Question: Following this post by steve: <URL>
I wanted to apply it on a very simple case. Here is the logical image that I have, it clearly has three objects:

This is the code I used :
'''
[L_t,n_t] = bwlabel(logical_image);
iii = find(L_t == 2);
bbb = ismember(L_t,iii);
imshow(bbb);
'''
But all I am getting in 'bbb' is an empty matrix. i.e. a logical image the same size of the original but consisting entirely of '0'.
'n_t' shows 3 objects found. the max value of 'L_t' is '3'. Then how come 'ismember' fails to find 2?
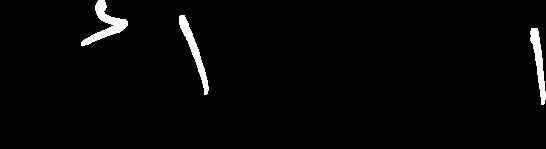
Answer: It doesn't work because 'iii' is a list of indices (positions in 'L_t' where 'L_t == 2'), and 'L_t' is a number from 1 to 3. This is the same as what they are doing in the original example:
'''
idx = find((100 <= area_values) & (area_values <= 1000))
'''
Here, 'area_values' is a list taken from 'regionprops' of the area of the different regions in your labelled image. It has the same length, 'n', as the number of regions (different values) in 'L'. e.g. if there are 10 areas in the image and areas 1, 3, and 7 have areas in the specified range the output of 'idx' is '[1 3 7]'.
This then selects the parts of 'L' where 'L' is 1, 3, or 7:
'''
bw2 = ismember(L, idx);
'''
In your case, 'iii' is a list of pixel indices, not their values. So none of those values are 1, 2 or 3 (even where you looked for the ones that were equal to 2), as those are the indices of the first three pixels of the image. Therefore none of the values in 'L_t' match any of the values in 'iii'.
If all you wanted was an image showing only the second object, then this is enough:
'''
bbb = L_t==2;
imshow(bbb)
'''